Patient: sex F, age 71
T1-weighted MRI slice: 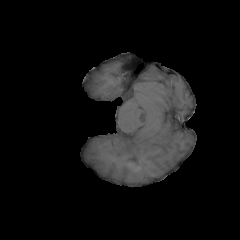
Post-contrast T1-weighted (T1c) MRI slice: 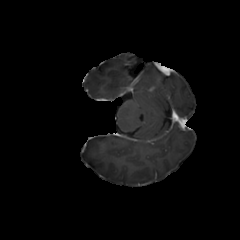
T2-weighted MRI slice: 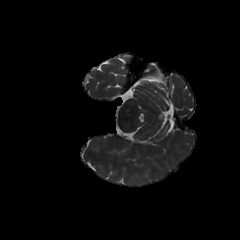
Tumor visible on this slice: no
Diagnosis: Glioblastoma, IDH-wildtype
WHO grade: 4